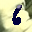
Label: 6